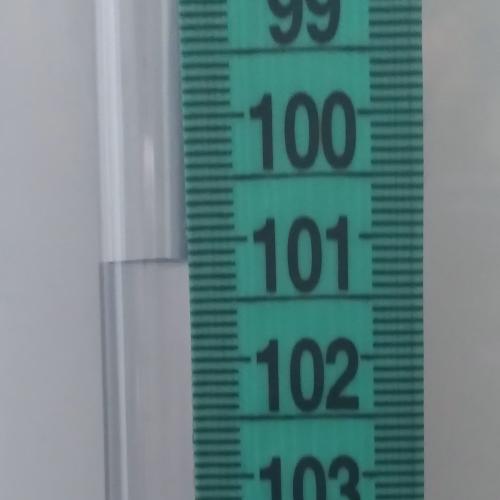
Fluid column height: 101.2 cm